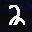
Label: 2